Question: I am learning Django. Currently I build my blog project. I want to add function to filter posts by date (you can choose specific date from combo box and click "filter" button and then on the main page will display only this posts which were created in this date). Since I'm still new to django, I'm struggle how to handle it.
My question is how to build a functionality that will extract the sent date from the combo box and pass it to the view where I will do the appropriate filtering in the get_queryset method. Below I publish my code:
'''
<p class='text-muted'>Choose date from the list below.</p>
<form method="GET">
<select name="date_filter">
<option>-----------------</option>
{% for post in posts %}
<option>{{ post.date_posted }}</option>
{% endfor %}
</select>
<button type="submit" class="btn btn-info btn-sm mt-1 mb-1">Filter</button>
</form>
'''
I would also like each date to be unique and displayed only once. Currently, each date is displayed as many times as many posts were created that day because DateTimeField in my model also stores the post creation hour.
'''
class PostListView(ListView):
model = Post
template_name = "blog_app/home.html"
context_object_name = 'posts'
ordering = ['-date_posted']
# I believe here should be something which fetch choice from combo box and asign it to the
# date_from_combo_box variable. Please, correct me if I'm wrong.
def get_queryset(self):
# Here I will decide what posts are to be displayed based on the selection made in the combo box
if self.date_posted == date_from_combo_box:
return Post.objects.filter(date_posted=date_from_combo_box)
'''
'''
from django.db import models
from django.utils import timezone
from django.contrib.auth.models import User
from django.urls import reverse
class Post(models.Model):
title = models.CharField(max_length=100)
content = models.TextField()
date_posted = models.DateTimeField(default=timezone.now)
author = models.ForeignKey(User, on_delete=models.CASCADE)
def __str__(self):
return self.title
def get_absolute_url(self):
return reverse('post-detail', kwargs={'pk': self.pk})
class Comment(models.Model):
comm_content = models.TextField()
add_date = models.DateTimeField(default=timezone.now)
author = models.ForeignKey(User, on_delete=models.CASCADE)
post = models.ForeignKey(Post, on_delete=models.CASCADE)
def __str__(self):
return f"Comment of post {self.post} posted at {self.add_date}."
def get_absolute_url(self):
return reverse('post-detail', kwargs={'pk': self.post.pk})
'''
Thanks for any hints and advice.

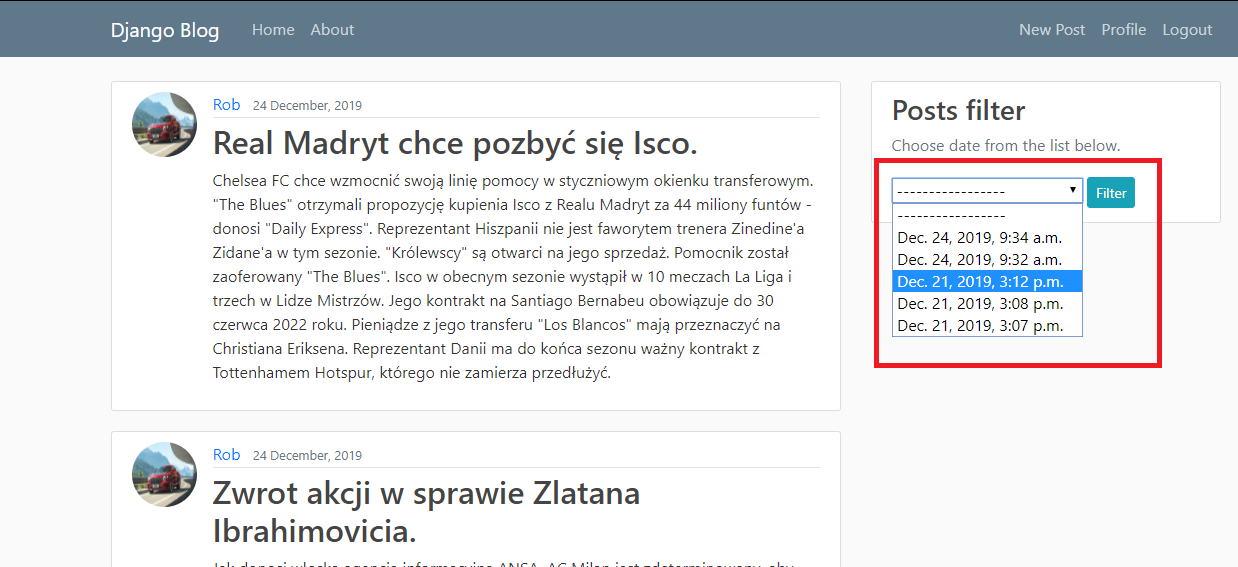
Answer: For getting unique date from your post table for dropdown change your query to
'''
Post.objects.dates('date_posted', 'day').distinct()
'''
Change your html
'''
<p class='text-muted'>Choose date from the list below.</p>
<form action="url_to_list_view" method="GET">
<select name="date_filter">
<option>-----------------</option>
{% for post in posts %}
<option>{{ post.date_posted }}</option>
{% endfor %}
</select>
<button type="submit" class="btn btn-info btn-sm mt-1 mb-1">Filter</button>
</form>
'''
Your listview will look like this.
'''
class PostListView(ListView):
model = Post
template_name = "blog_app/home.html"
context_object_name = 'posts'
ordering = ['-date_posted']
def get_queryset(self):
search = self.request.GET.get('date_filter', None)
if search is not None:
return Post.objects.filter(date_posted__date=search)
else:
return Post.objects.all()
'''